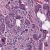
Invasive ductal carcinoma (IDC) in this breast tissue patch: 1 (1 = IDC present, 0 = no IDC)